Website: lowes
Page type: billing-address
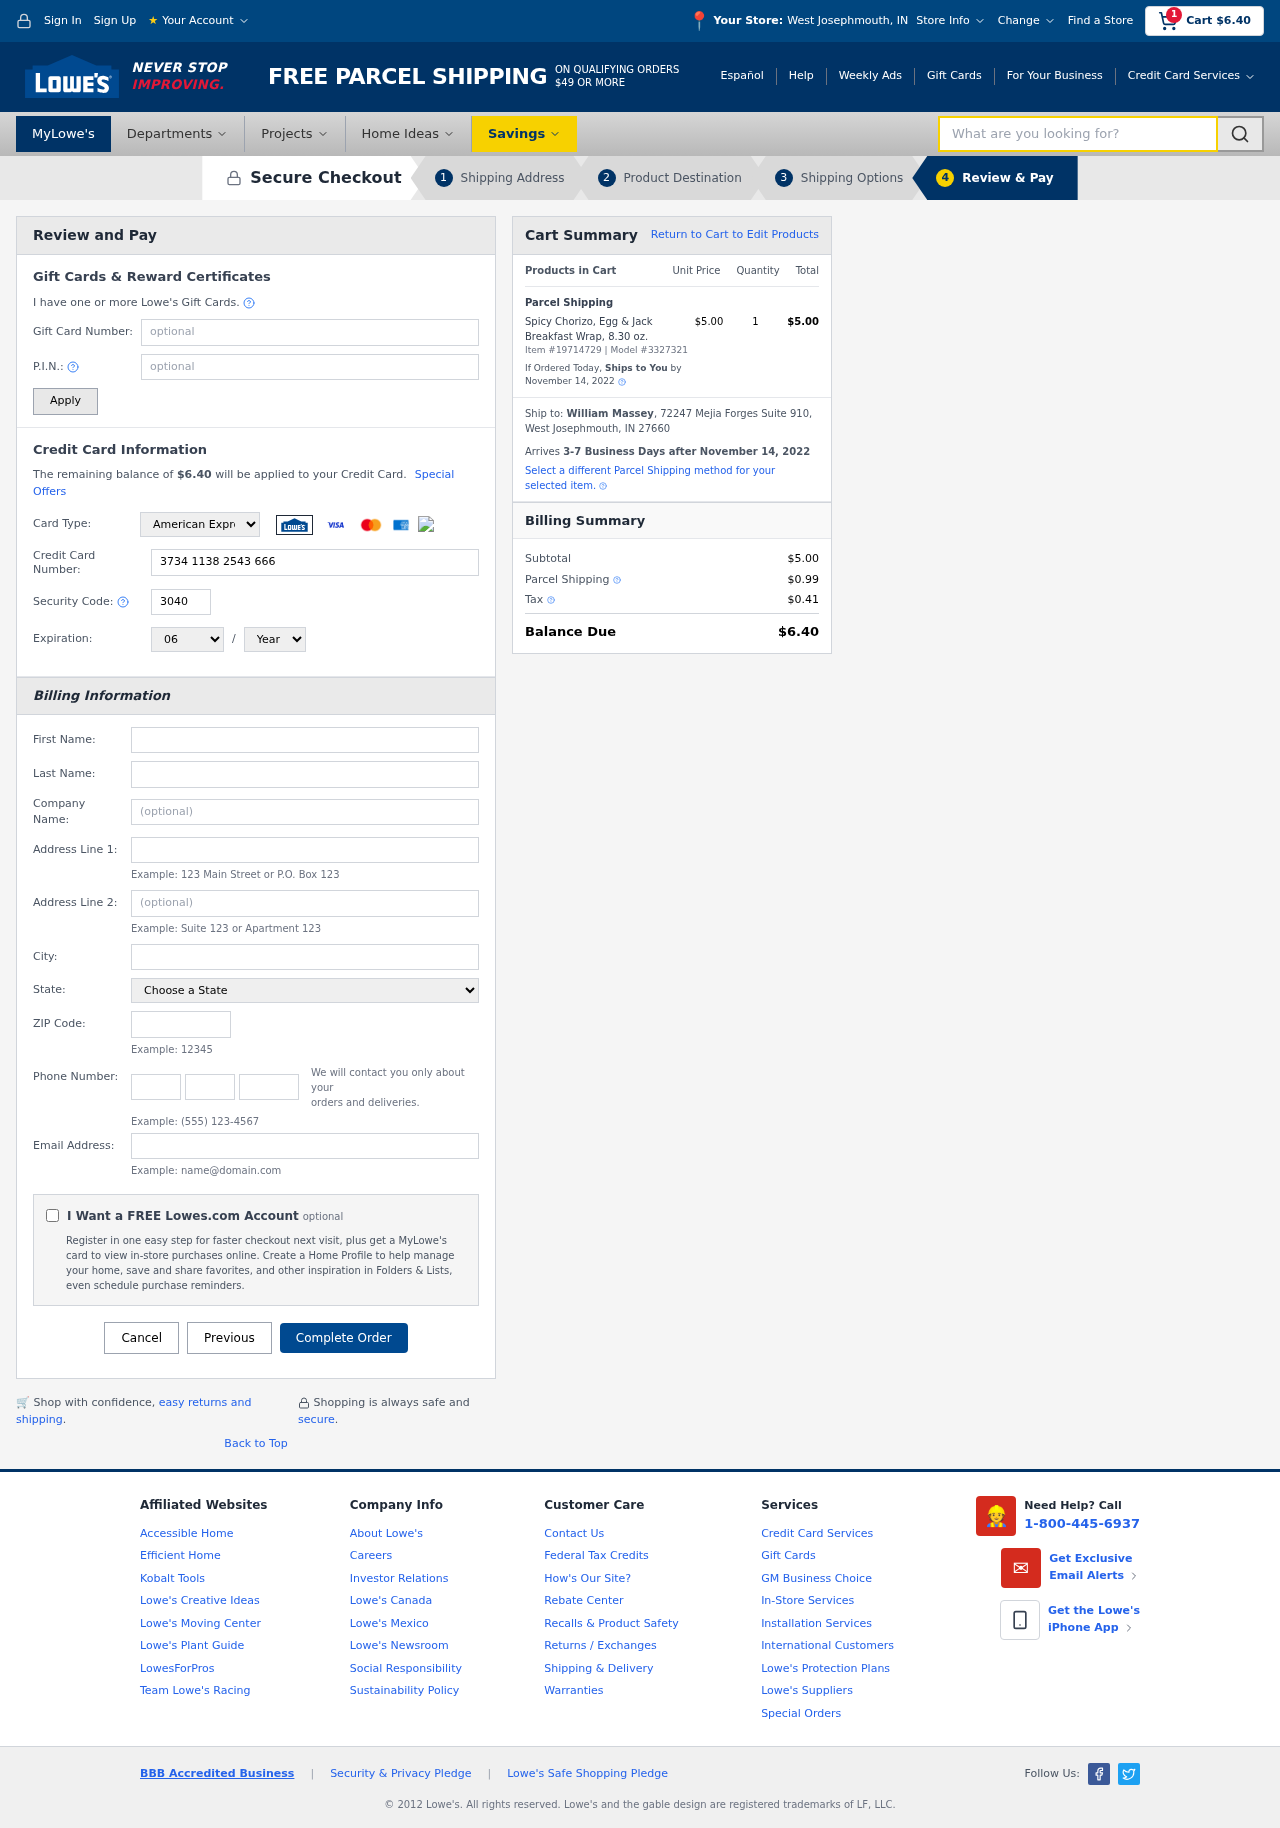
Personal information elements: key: PII_CARD_CVV
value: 3040
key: PII_CARD_EXPIRY_MONTH
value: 06
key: PII_CARD_EXPIRY_YEAR
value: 30
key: PII_CARD_NUMBER
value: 3734 1138 2543 666
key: PII_CARD_TYPE
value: American Express
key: PII_CITY
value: West Josephmouth
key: PII_CITY_STATE
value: West Josephmouth, IN
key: PII_EMAIL
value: william_massey@yahoo.com
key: PII_FIRSTNAME
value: William
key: PII_FULLNAME
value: William Massey
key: PII_LASTNAME
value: Massey
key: PII_PHONE_AREA
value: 753
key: PII_PHONE_PREFIX
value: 309
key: PII_PHONE_SUFFIX
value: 6545
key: PII_POSTCODE
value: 27660
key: PII_STATE
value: Indiana
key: PII_STREET
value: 72247 Mejia Forges Suite 910
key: PII_STREET2
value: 187 Thomas Gardens
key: PII_CITY_STATE_ZIP
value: West Josephmouth, IN 27660
Product elements: key: PRODUCT1_NAME
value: Spicy Chorizo, Egg & Jack Breakfast Wrap, 8.30 oz.
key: PRODUCT1_PRICE
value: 5
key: PRODUCT1_QUANTITY
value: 1
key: PRODUCT_ITEM_NUMBER
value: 19714729
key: PRODUCT_MODEL_NUMBER
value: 3327321
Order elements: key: ORDER_SUBTOTAL
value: $6.40
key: ORDER_TOTAL
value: $6.40
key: ORDER_SHIPPING_DATE
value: November 14, 2022
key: ORDER_SUBTOTAL
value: $5.00
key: ORDER_DELIVERY_DATE
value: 3-7 Business Days after November 14, 2022
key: ORDER_SHIPPING_DATE2
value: November 14, 2022
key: ORDER_SUBTOTAL2
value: $5.00
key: ORDER_SHIPPING_COST
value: $0.99
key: ORDER_TAX
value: $0.41
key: ORDER_TOTAL2
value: $6.40
Search elements: key: HEADER_SEARCH
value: What are you looking for?